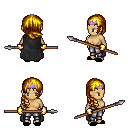
a pixel art fantasy rpg character, female body template, human, tanned skin, black cape, metal pants, blonde right-swept hairstyle, purple tiara, gold gloves, black slippers, spear, four views (front, back, left, right), 2x2 character sprite sheet, small pixel art, hard edges, no anti-aliasing